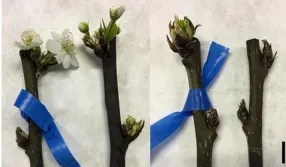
Depth of dormancy in normal trees (NTs) and flowering disorder trees (FDTs) (taken from with the permission by JSHS). Changes in dormancy depth. Vertical bar indicates standard error (n = 3).
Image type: medical_photograph (skin_photograph)